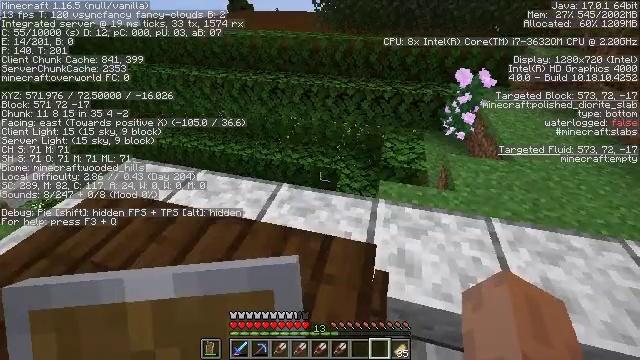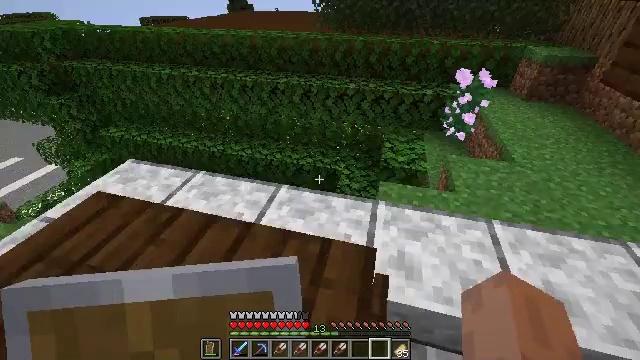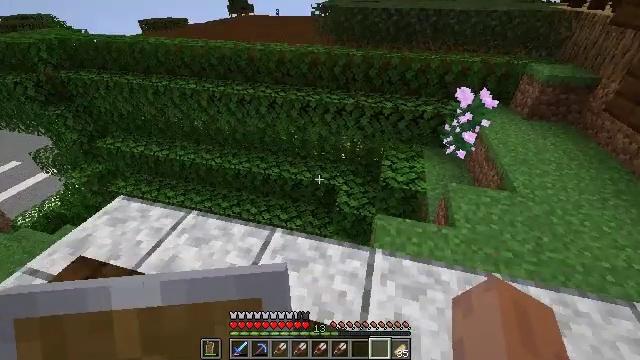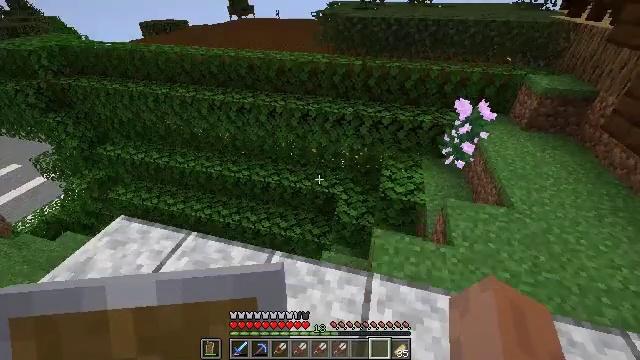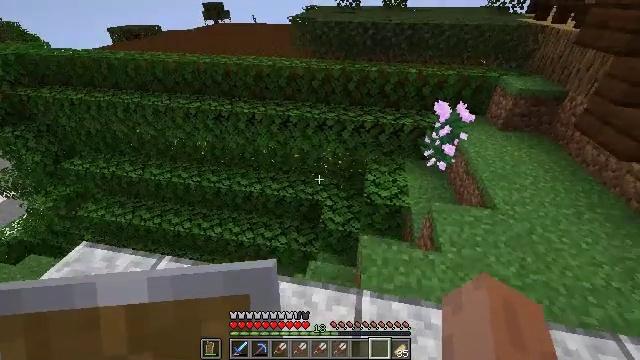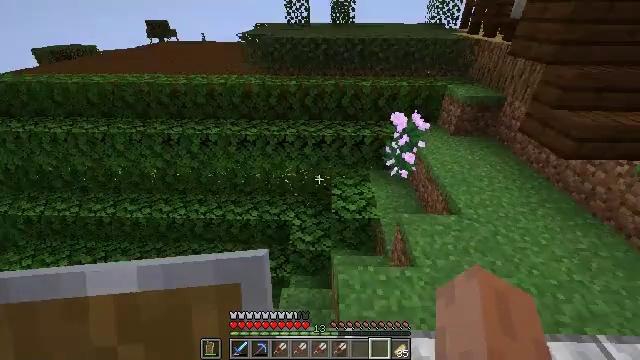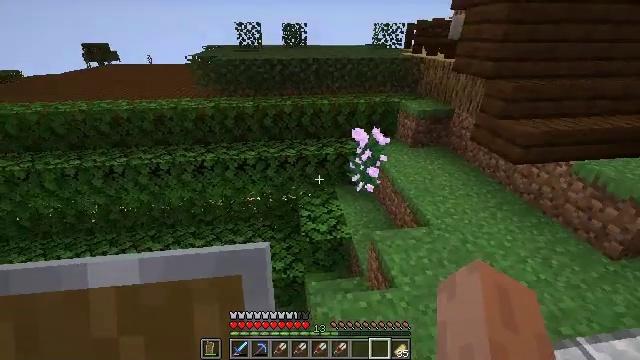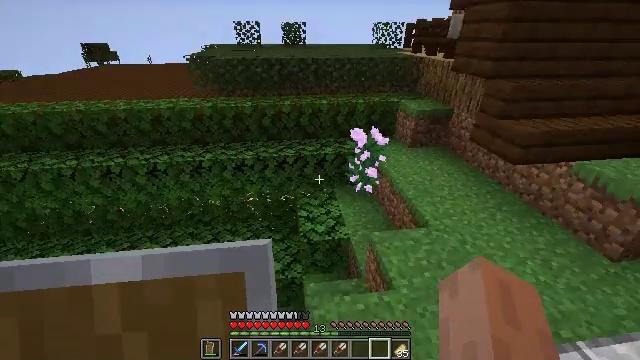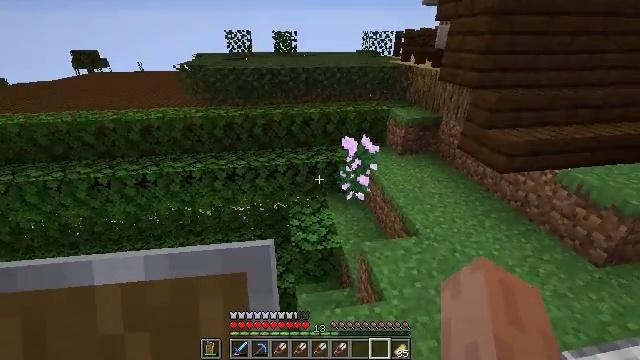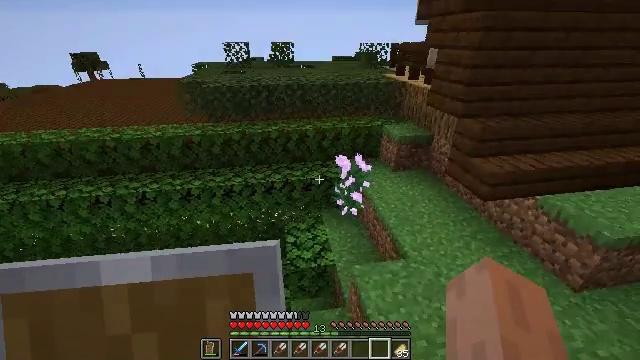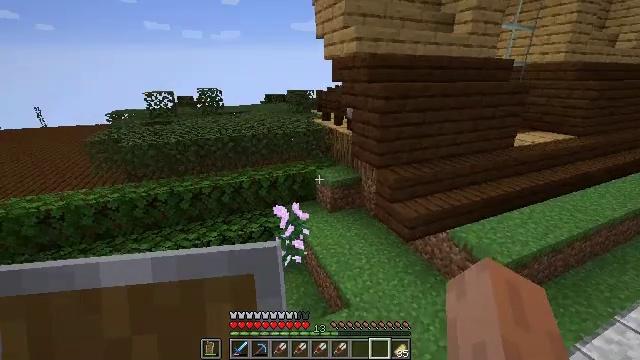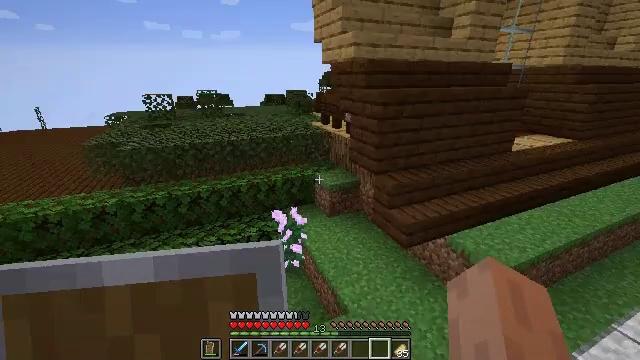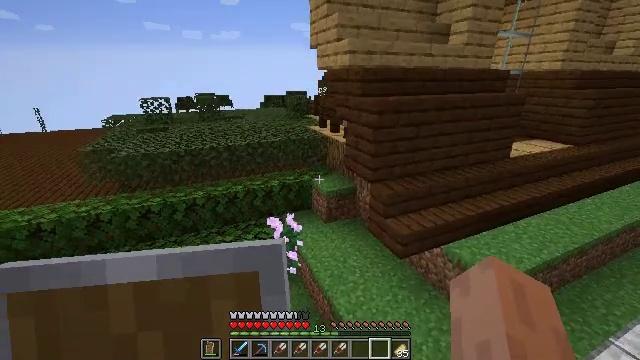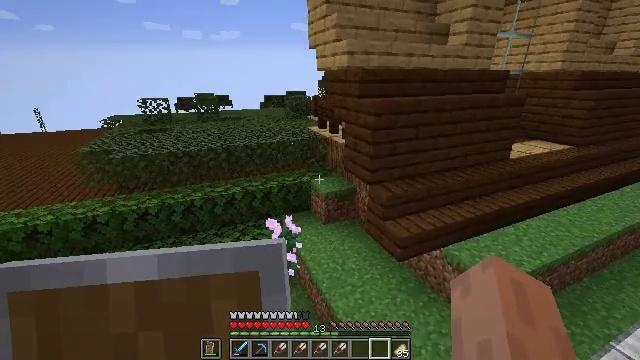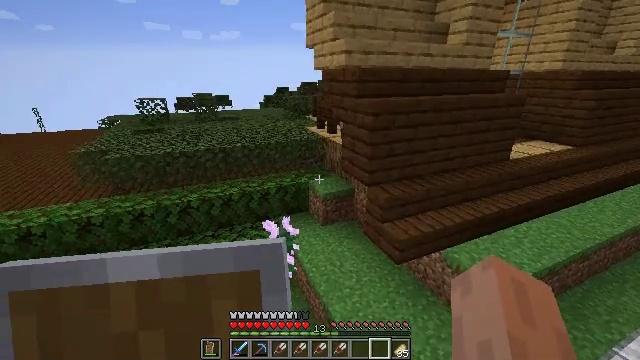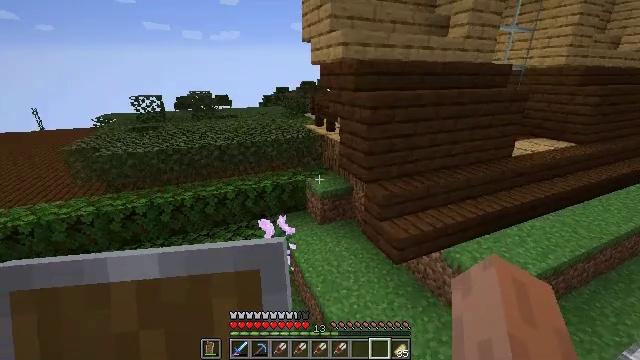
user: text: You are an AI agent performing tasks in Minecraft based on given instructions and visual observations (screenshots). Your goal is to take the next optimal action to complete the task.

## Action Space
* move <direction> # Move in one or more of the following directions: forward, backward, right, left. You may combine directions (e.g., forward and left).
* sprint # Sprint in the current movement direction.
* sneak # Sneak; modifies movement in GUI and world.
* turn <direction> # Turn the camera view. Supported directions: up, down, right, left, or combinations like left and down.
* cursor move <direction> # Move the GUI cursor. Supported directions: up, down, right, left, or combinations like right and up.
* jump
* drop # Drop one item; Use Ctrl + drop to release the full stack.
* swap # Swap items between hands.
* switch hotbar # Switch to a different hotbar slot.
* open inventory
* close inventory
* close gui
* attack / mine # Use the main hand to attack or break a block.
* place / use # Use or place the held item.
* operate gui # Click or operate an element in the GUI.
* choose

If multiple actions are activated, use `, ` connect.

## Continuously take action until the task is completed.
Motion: motion action
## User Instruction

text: Gather birch leaves using hands or shears.
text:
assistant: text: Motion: move forward
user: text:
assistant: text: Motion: move forward
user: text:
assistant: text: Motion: move forward
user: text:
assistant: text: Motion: move forward, turn right
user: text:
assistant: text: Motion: move forward, turn right and up
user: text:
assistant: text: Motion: turn right and up
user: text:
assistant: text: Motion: move right
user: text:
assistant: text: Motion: move right, turn right and up, jump
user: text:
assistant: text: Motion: move forward and move right, jump
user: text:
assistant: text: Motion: move forward and move right, turn right and up, jump
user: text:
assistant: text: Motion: move forward
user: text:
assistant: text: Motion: move forward
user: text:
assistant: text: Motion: move forward
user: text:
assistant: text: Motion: move forward
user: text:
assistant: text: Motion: move forward
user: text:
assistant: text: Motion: move forward
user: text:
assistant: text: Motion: move forward
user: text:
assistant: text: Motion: move forward
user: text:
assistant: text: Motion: move forward
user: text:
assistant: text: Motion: move forward
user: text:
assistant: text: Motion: move forward
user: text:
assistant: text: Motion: move forward, turn left and down
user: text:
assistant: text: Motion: move forward, turn left and down
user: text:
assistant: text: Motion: move forward and move right, turn left and up
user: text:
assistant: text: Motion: move forward and move right, turn left and up
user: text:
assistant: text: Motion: move right
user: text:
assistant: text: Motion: move right
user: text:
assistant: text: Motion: move forward and move right
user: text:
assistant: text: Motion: move forward and move right
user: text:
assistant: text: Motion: move right